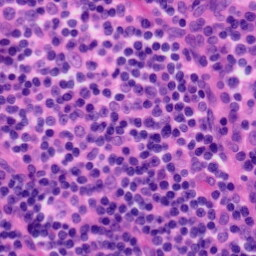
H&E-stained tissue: Tonsil